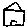
Label: house